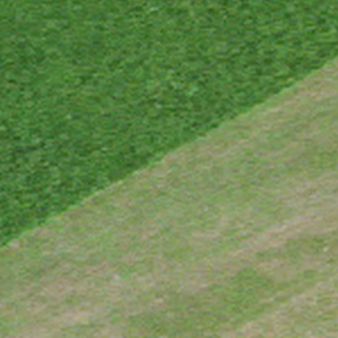
Label: other